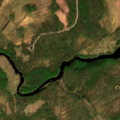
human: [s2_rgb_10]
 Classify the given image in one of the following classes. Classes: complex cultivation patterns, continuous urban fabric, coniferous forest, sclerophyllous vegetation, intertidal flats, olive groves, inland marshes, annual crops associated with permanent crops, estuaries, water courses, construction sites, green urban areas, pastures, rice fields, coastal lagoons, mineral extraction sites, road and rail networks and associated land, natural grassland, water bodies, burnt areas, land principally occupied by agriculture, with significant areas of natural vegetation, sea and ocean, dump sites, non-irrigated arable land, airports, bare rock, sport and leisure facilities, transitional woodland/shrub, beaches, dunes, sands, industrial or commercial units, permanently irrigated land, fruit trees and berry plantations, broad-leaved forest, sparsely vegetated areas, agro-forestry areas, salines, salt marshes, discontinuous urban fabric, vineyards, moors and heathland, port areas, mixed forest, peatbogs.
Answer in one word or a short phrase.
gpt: coniferous forest, transitional woodland/shrub